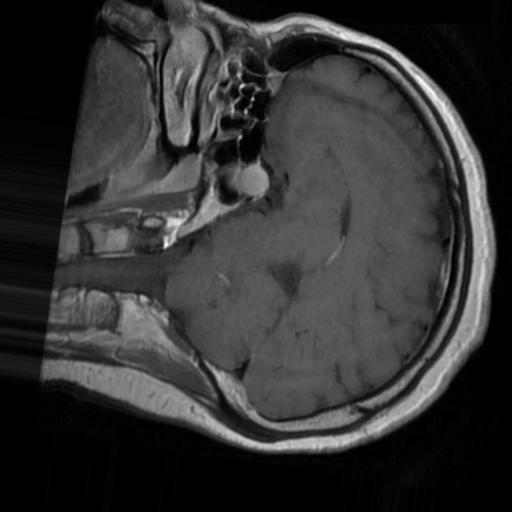
Label: brain_tumor